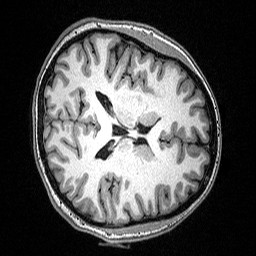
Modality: T1w
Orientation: axial
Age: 21
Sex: female
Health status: ill
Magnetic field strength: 3 T
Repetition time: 2.53 s
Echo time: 0.00331 s